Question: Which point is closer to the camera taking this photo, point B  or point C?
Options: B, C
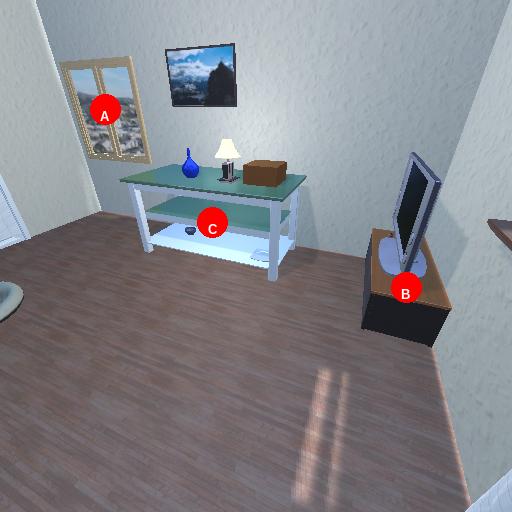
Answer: B